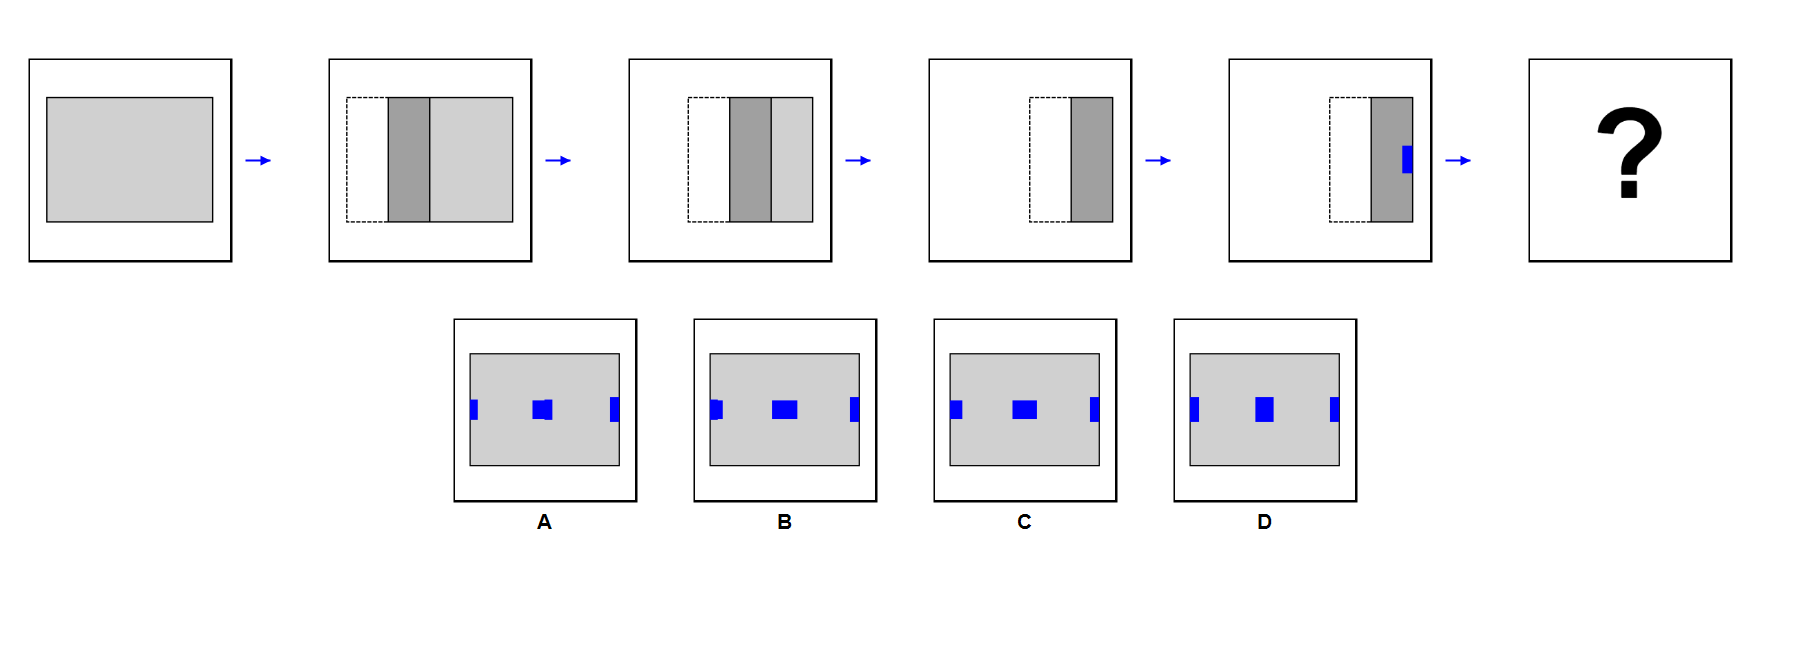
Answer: D